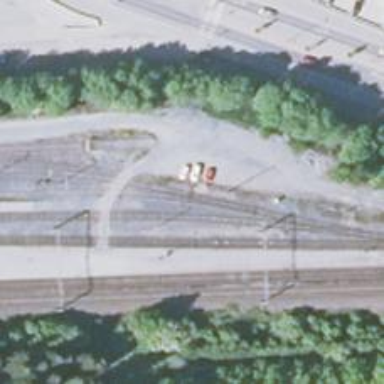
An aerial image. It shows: Wedge is used for the railway derail.